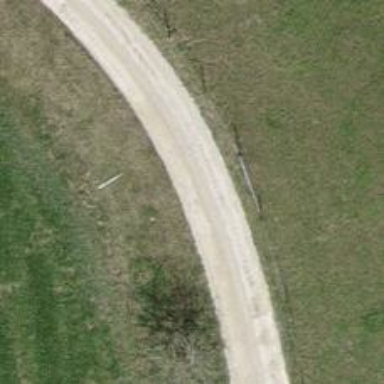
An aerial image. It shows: Service road with fine gravel surface.